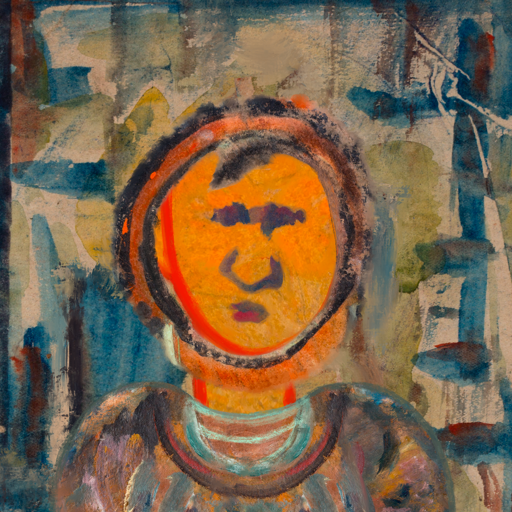
Background: Orphan, Head And Neck Front: Sisters, Face Front: In_The_Sun, Bust: Boggyland, Hair Front: Childish, Head Accessory: Blank, Second Necklace: Blank, Necklace: Blank, Baby: Blank